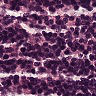
Metastatic tissue present: no